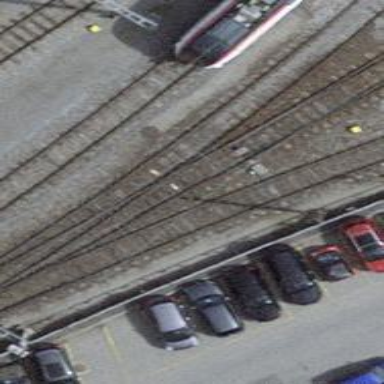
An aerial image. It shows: Railway switch.